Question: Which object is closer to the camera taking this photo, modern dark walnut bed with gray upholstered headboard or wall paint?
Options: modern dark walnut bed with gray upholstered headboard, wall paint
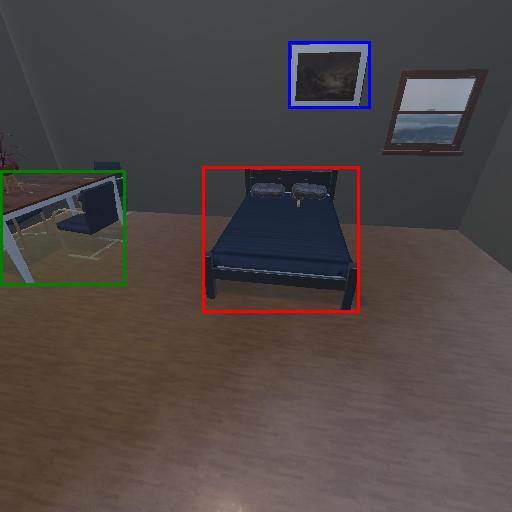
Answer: modern dark walnut bed with gray upholstered headboard